Question: I want to set the text alignment to justified, but I don't want iText to add any extra space between the characters (see figure 1). I prefer space between words as shown in figure 2.

With this code, I get the result shown in figure 1.
'''
public static void main(String[] args) throws DocumentException, IOException {
Document document = new Document();
String path = System.getProperty("user.home") + "\Desktop";
PdfWriter.getInstance(document,new FileOutputStream(path+"\abc.pdf"));
BaseFont bf1 = BaseFont.createFont(
BaseFont.TIMES_ROMAN, "iso-8859-9", BaseFont.EMBEDDED);
Font font1 = new Font(bf1);
document.open();
Paragraph paragraph2 = new Paragraph();
paragraph2.setAlignment(Element.ALIGN_JUSTIFIED);
paragraph2.setFont(font1);
paragraph2.setIndentationLeft(20);
paragraph2.setIndentationRight(20);
paragraph2.add("HelloWorld HelloWorld HelloWorld HelloWorld HelloWorld"+
"HelloWorld HelloWorldHelloWorldHelloWorldHelloWorld"+
"HelloWorld HelloWorld HelloWorld HelloWorldHelloWorldHelloWorld");
document.add(paragraph2);
document.close();
}
'''
How can I change this code to get a result like in figure 2?
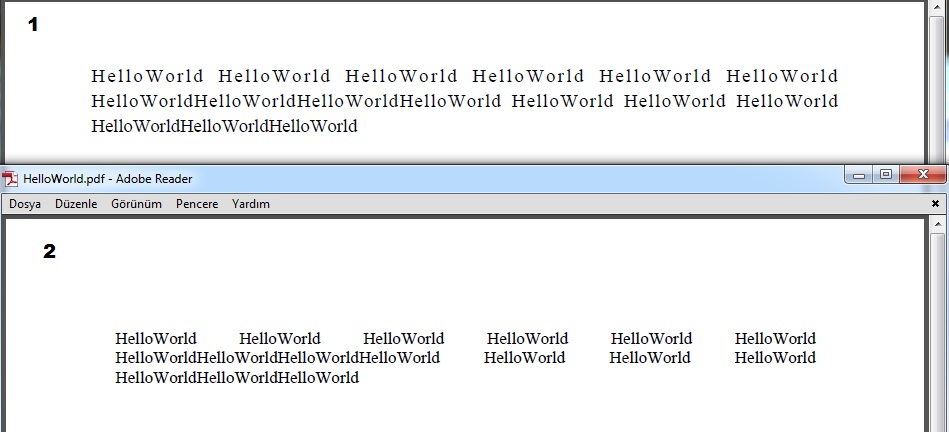
Answer: Please take a look at the <URL>:

When you justify a paragraph, iText will add extra space between the words and between the characters. By default, iText will add 2.5 times more space between words than between characters.
You can change this default like using the 'setSpaceCharRatio()' method:
'''
public void createPdf(String dest) throws IOException, DocumentException {
// step 1
Document document = new Document();
// step 2
PdfWriter writer = PdfWriter.getInstance(document, new FileOutputStream(dest));
// step 3
document.open();
// step 4
writer.setSpaceCharRatio(PdfWriter.NO_SPACE_CHAR_RATIO);
Paragraph paragraph = new Paragraph();
paragraph.setAlignment(Element.ALIGN_JUSTIFIED);
paragraph.setIndentationLeft(20);
paragraph.setIndentationRight(20);
paragraph.add("HelloWorld HelloWorld HelloWorld HelloWorld HelloWorld"+
"HelloWorld HelloWorldHelloWorldHelloWorldHelloWorld"+
"HelloWorld HelloWorld HelloWorld HelloWorldHelloWorldHelloWorld");
document.add(paragraph);
// step 5
document.close();
}
'''
In this case, we tell iText not to add any space between the characters, only between the words: 'PdfWriter.NO_SPACE_CHAR_RATIO'. Well, as a matter of fact we tell iText to add 10,000,000 times more space between the words than between the characters, which is almost the same thing.